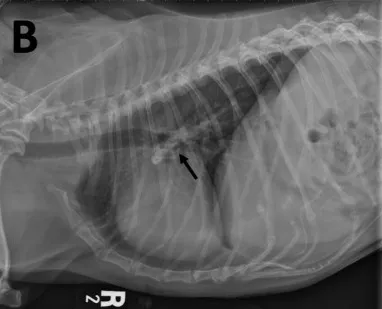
After 4 years of treatment for MUO. (B) Mineralization in the right and left pulmonary arteries (arrow) is seen as an elongated heterogeneous mineral opacity overlying and extending slightly dorsal and ventral to the carina.
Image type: radiology (x_ray)